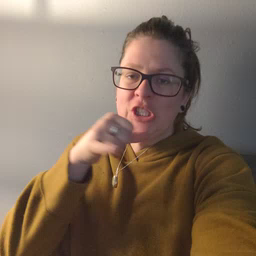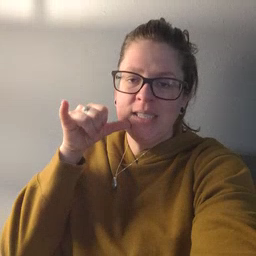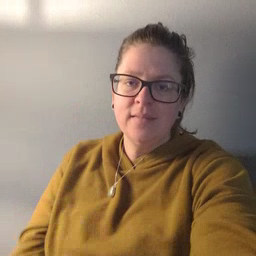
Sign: jeans